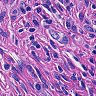
Metastatic tissue present: yes